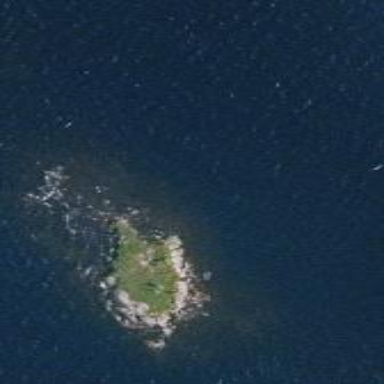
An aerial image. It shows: Islet.